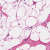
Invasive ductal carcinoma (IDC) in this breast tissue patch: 0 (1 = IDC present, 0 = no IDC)